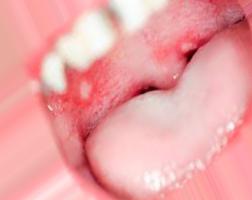
Condition: Mouth Ulcer